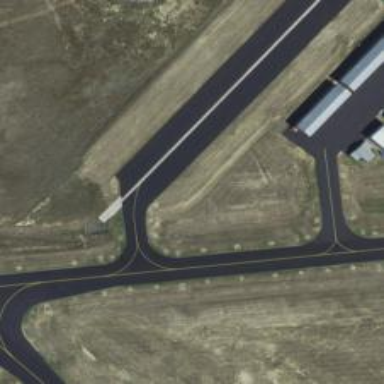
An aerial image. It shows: Image of taxiway at airport.